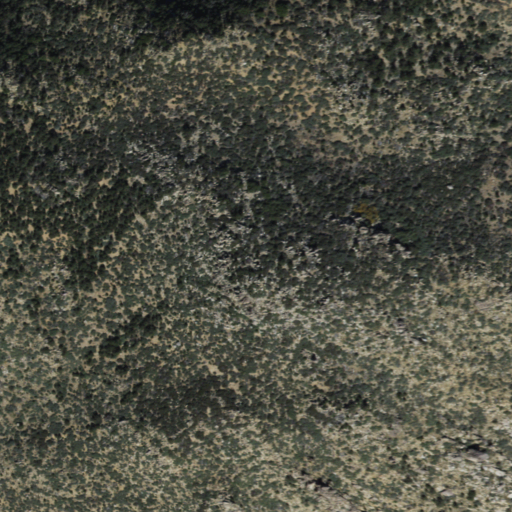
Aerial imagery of mountain in Arizona named Packsaddle Mountain containing evergreen forest and shrub